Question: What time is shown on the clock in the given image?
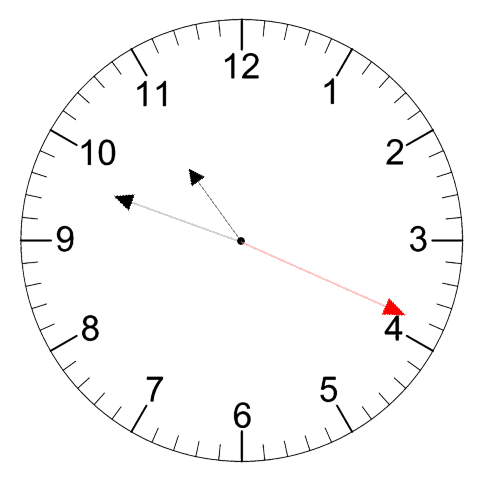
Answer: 10:48:19